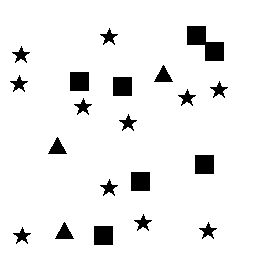
Squares: 7
Triangles: 3
Stars: 11
Total shapes: 21